Question: I have a QML application that is basically just a ListView which displays a number of "chapters", which in turn each include one or more "pages".
Since I don't know how many chapters and pages a QML might have in production, I'm using a 'Loader' to load the pages on demand, which should save some memory.
So the problem is that I want to "jump" to a certain story and page at the push of a button. I added a few buttons to the example which jump to different chapters already.
You can vertically flick between chapters and horizontally between pages of each chapter.
The problem I have is that I can't figure out how to get the 'ListView' containing the pages to jump to a specific page after switching/loading a specific chapter. Basically I'm missing something like 'pagesView.currentPage = 5' or something similar.
What would be a good way to get this working?

The corresponding QML. You can run this with qmlscene.
'''
import QtQuick 2.4
import QtQuick.Controls 1.2
ApplicationWindow {
width: 1024
height: 768
Component {
id: pageViewComponent
ListView {
id: pagesView
property int storyIndex: chapterView.modelData
orientation: ListView.Horizontal; clip: true
model: 20; snapMode: ListView.SnapToItem
delegate: Rectangle {
width: pagesView.width; height: pagesView.height
color: Qt.rgba(Math.random(),Math.random(),Math.random(),1)
border.color: "black"
Text { text: "Page " + modelData; anchors.centerIn: parent; color: "white" }
}
}
}
Rectangle {
color: "black"
anchors.fill: parent
// Chapters
ListView {
id: chapterView
model: 8
anchors.fill: parent
snapMode: ListView.SnapToItem
delegate: Rectangle {
color: Qt.rgba(Math.random(),Math.random(),Math.random(),1)
width: chapterView.width; height: chapterView.height
Rectangle {
width: parent.width * 0.6; height: parent.height * 0.6
anchors.centerIn: parent
Loader {
anchors.fill: parent
sourceComponent: pageViewComponent
}
}
Text {
x: 50; y: 50
color: "white"; font.pointSize: 30
text: "Chapter " + modelData
}
Flow {
Button {
text: "Go to Chapter 2, Page 7"
onClicked: {
chapterView.positionViewAtIndex(2, ListView.Beginning)
//
//
// After jumping to the correct chapter, we obviously have to jump
// to the correct page after the Loader for that specific chapter has
// completed loading the pages of the chapter.
//
//
}
}
Button {
text: "Go to Chapter 1, Page 1"
onClicked: {
chapterView.positionViewAtIndex(1, ListView.Beginning)
// dito
}
}
Button {
text: "Go to Chapter 5, Page 2"
onClicked: {
chapterView.positionViewAtIndex(5, ListView.Beginning)
// dito
}
}
}
}
}
}
}
'''
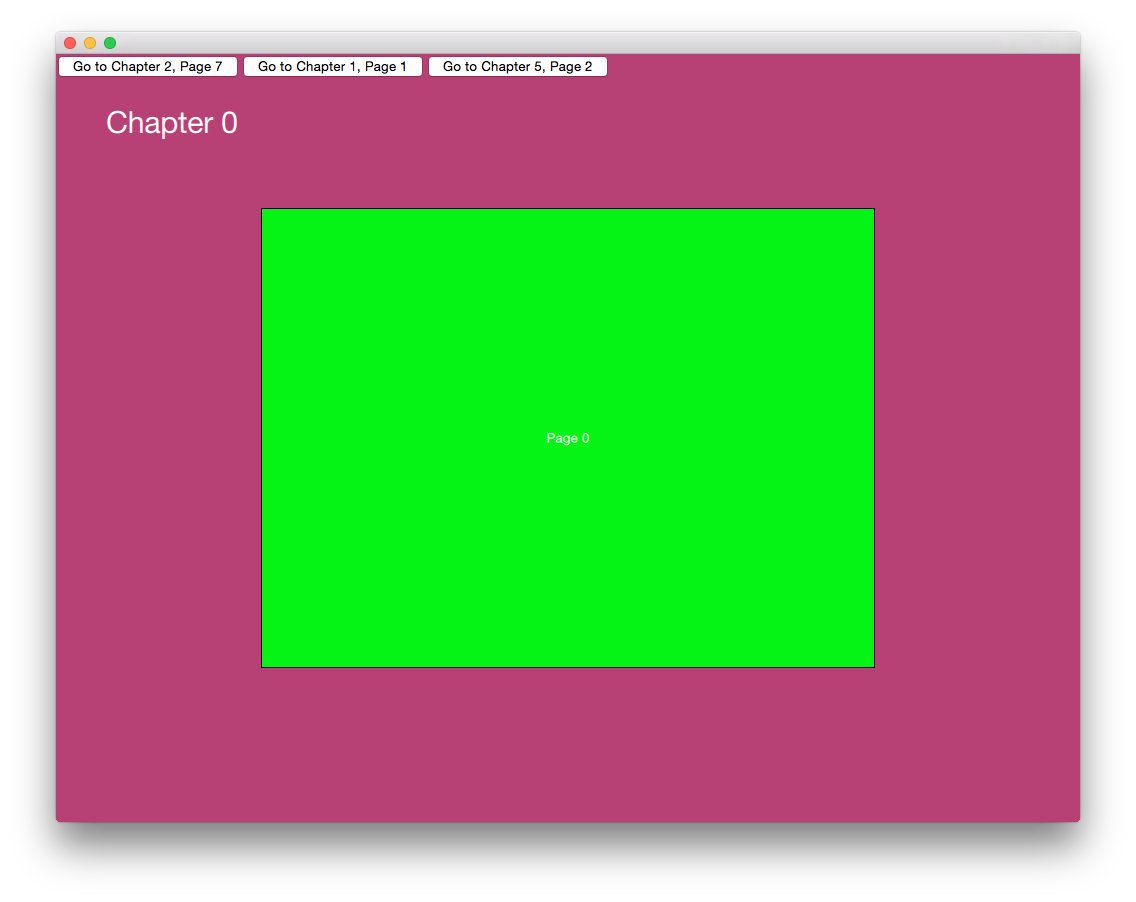
Answer: Here's my way of doing this:
1. Define properties in pagesView that will allow it to update it's appearance and state: Component {
id: pageViewComponent
ListView {
id: pagesView
// Begin inserted code
property int chapterIndex: -1
property ListView chapterView: null
Connections {
target: chapterView
onSelectedPageChanged: {
if (chapterIndex === chapterView.selectedChapter)
pagesView.positionViewAtIndex(chapterView.selectedPage, ListView.Beginning)
}
}
onChapterIndexChanged: {
if (chapterView && chapterIndex === chapterView.selectedChapter)
pagesView.positionViewAtIndex(chapterView.selectedPage, ListView.Beginning)
}
// End inserted code
orientation: ListView.Horizontal; clip: true
model: 20; snapMode: ListView.SnapToItem
delegate: Rectangle {
width: pagesView.width; height: pagesView.height
color: Qt.rgba(Math.random(),Math.random(),Math.random(),1)
border.color: "black"
Text { text: "Page " + modelData; anchors.centerIn: parent; color: "white" }
}
}
}
2. Define the properties that will store the whole thing's state (that is, current chapter & page): property int selectedChapter: 0
property int selectedPage: 0
3. Update top-level ListView position according to selectedChapter property: onSelectedChapterChanged: positionViewAtIndex(selectedChapter, ListView.Beginning)
4. Setup pagesView's properties when it's created: Loader {
id: pagesViewLoader
anchors.fill: parent
sourceComponent: pageViewComponent
onLoaded: {
item.chapterIndex = Qt.binding(function() { return modelData })
item.chapterView = chapterView
}
}
5. Trigger chapter and page change from Button: // Define method in top-level ListView
ListView {
id: chapterView
function goTo(chapter, page) {
selectedChapter = chapter
selectedPage = page
}
// ...
// Call method from onClicked handler
Button {
text: "Go to Chapter 2, Page 7"
onClicked: {
chapterView.goTo(/* chapter */ 2, /* page */ 7)
}
}
## Important Notes
### Note 1
In the 4th step 'modelData' is not set directly, instead it is wrapped into 'Qt.binding' function call. This is how you bind to value from JavaScript. This is necessary because ListView reuses it's delegate instances, and 'pagesView' instance can be reused with different 'modelData' values after single 'onLoaded' message.
### Note 2
At first I used two property assignments in 'onClicked' without wrapping them in 'goTo' function:
'''
chapterView.selectedChapter = chapter
chapterView.selectedPage = page
'''
but this led to error in the second line ('chapterView is not defined'). When first line executes, 'chapterView' scrolls to the selected chapter, and current delegate item is removed from the scene since it is no longer needed. I can't tell how this "removed from the scene" is done technically, but the result is that after the first line 'chapterView' is no longer defined. Hence the need to wrap these two assignments in a single function call.